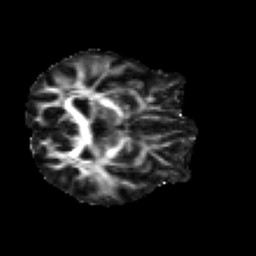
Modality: FA
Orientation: axial
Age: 35
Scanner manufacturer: siemens
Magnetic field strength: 3 T
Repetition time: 2.2 s
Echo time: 0.084 s